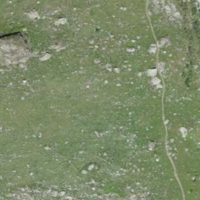
EUNIS habitat code: 50
Species observed at this site:
Alchemilla alpigena